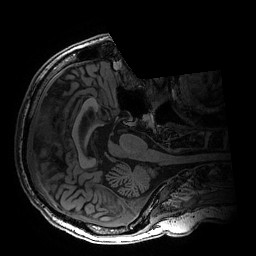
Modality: T1w
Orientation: axial
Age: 68
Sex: male
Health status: healthy
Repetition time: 2.53 s
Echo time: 0.0034 s